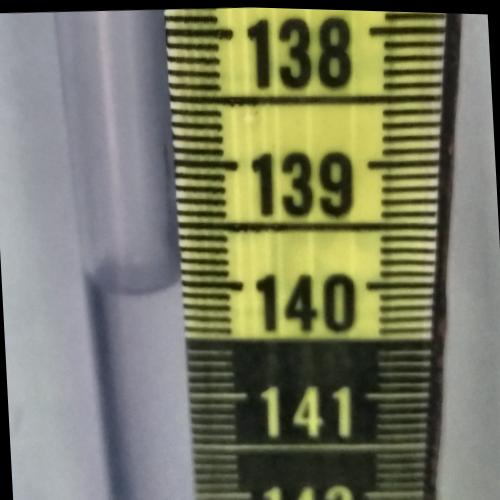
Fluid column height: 140.0 cm